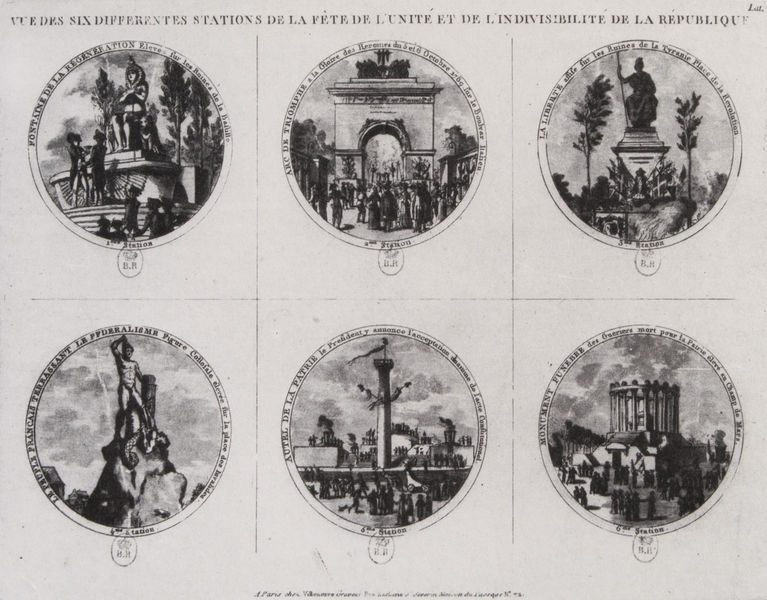
Titel: Abbildung der Denkmäler an den sechs Stationen des Festzuges bei den Feiern zur Einheit und Unteilbarkeit der Republik am 10. August 1793
Künstler: ? Villeneuve
Standort: Paris
Institution: Bibliothèque Nationale.
Schlagwörter: akt, baum, berg, felsen, held, mann, nackt, weiß, bäume, frauen, menschen, stadt, frankreich, frau, grau, männer, paris, schwarz, säule, säulen, zeichnung, gebäude, schloss, fest, feiern, architektur, mensch, rahmen, sockel, stein, brunnen, kreis, rund, turm, statue, deutschland, schrift, bilder, papier, bogen, fahne, fels, grafik, graphik, französisch, einheit, plastik, tor, berlin, buch, medaillon, münchen, denkmal, druck, druckgraphik, schwarz weiss, stich, titel, revolution, text, uniform, stempel, dreispitz, medallien, allegorie, mythologie, sieg, altar, stadttor, statuen, freiheit, obelisk, olympia, tempel, medaille, aufklärung, sechs, stiche, david, herkules, sieger, bau, republik, siegestor, ägypten, triumphbogen, hydra, zeichnungen, rotunde, ansichten, tourismus, siegessäule, denkmäler, medaillons, bavaria, kult, münzen, wunder, bastille, munich, einigung, stationen, grafiken, festarchitektur, brandenburger tor, koloss, revolutionsgraphik, isis, bierdeckel, jeanne d'arc, reformationsdruck, revolutionsfest, monoment, revolutionsfeste, sehenswürdigkeiten, terreur, tutm, www.ikea de, shpinks